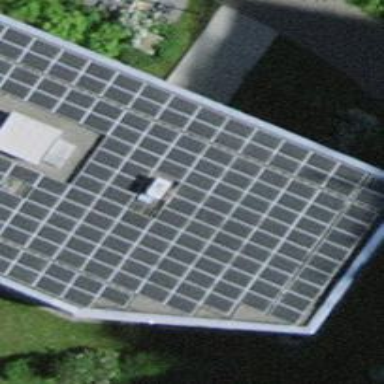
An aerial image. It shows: Solar power generator utilizing photovoltaic technology with solar photovoltaic panels.